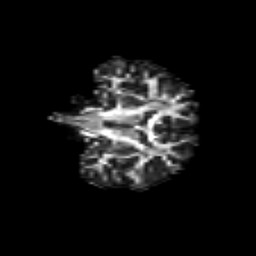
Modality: FA
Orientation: coronal
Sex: male
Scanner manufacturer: siemens
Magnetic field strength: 3 T
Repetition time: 5 s
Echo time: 0.071 s